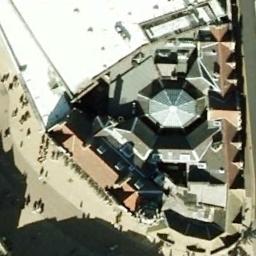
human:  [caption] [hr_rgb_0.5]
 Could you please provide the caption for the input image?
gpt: There is a church with a circular roof on the open place .

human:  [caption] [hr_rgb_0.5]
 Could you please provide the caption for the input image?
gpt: The church with an octagon dome and a white building is next to it .

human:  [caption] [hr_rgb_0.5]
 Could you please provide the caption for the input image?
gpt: This is a church with a rectangular space in the middle .

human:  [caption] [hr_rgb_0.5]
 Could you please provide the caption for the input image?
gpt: A grass-green prismatic roof, A church with a light green domed roof on the main house, Buildings and brown cars on the road .

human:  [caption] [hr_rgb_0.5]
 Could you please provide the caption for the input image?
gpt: A church with an octangle roof is beside a white building .